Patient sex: F
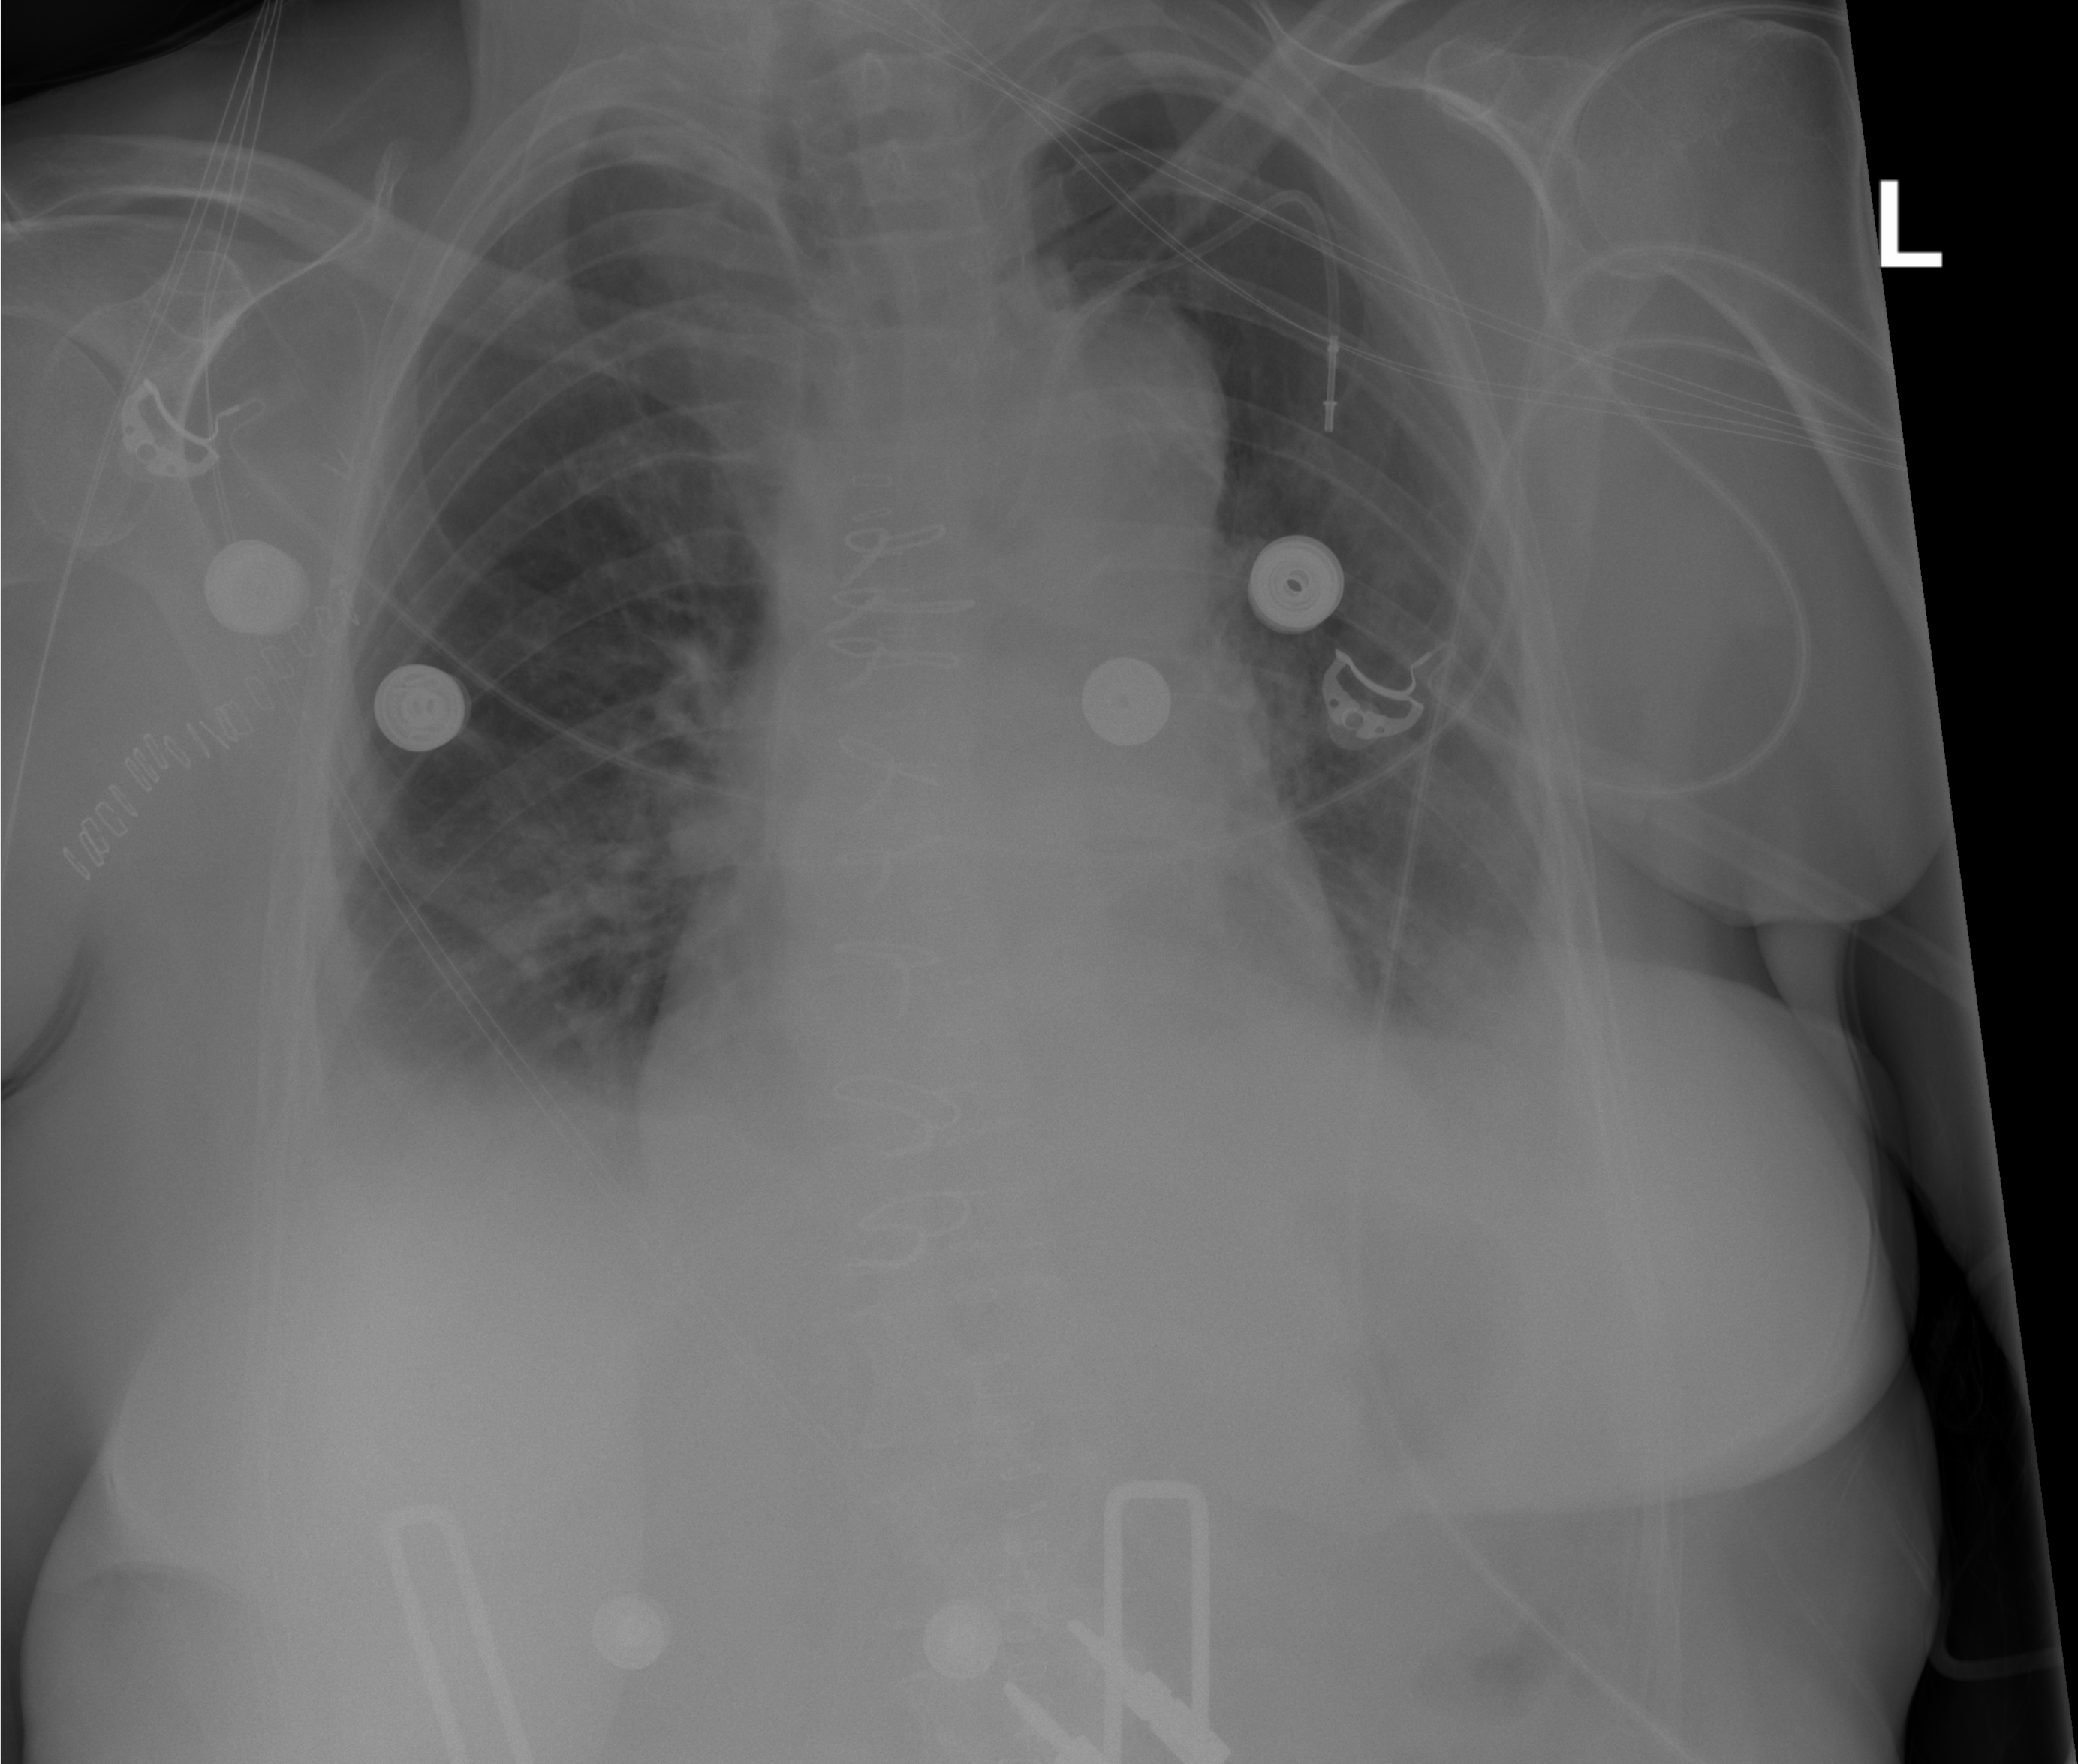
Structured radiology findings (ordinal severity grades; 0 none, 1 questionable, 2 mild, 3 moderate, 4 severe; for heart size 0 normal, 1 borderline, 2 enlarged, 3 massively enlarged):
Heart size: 2
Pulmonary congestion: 0
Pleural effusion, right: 2
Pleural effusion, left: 2
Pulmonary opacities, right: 0
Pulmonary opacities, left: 0
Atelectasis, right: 2
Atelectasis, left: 2